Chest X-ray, AP view. Patient: 38 years old, sex F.
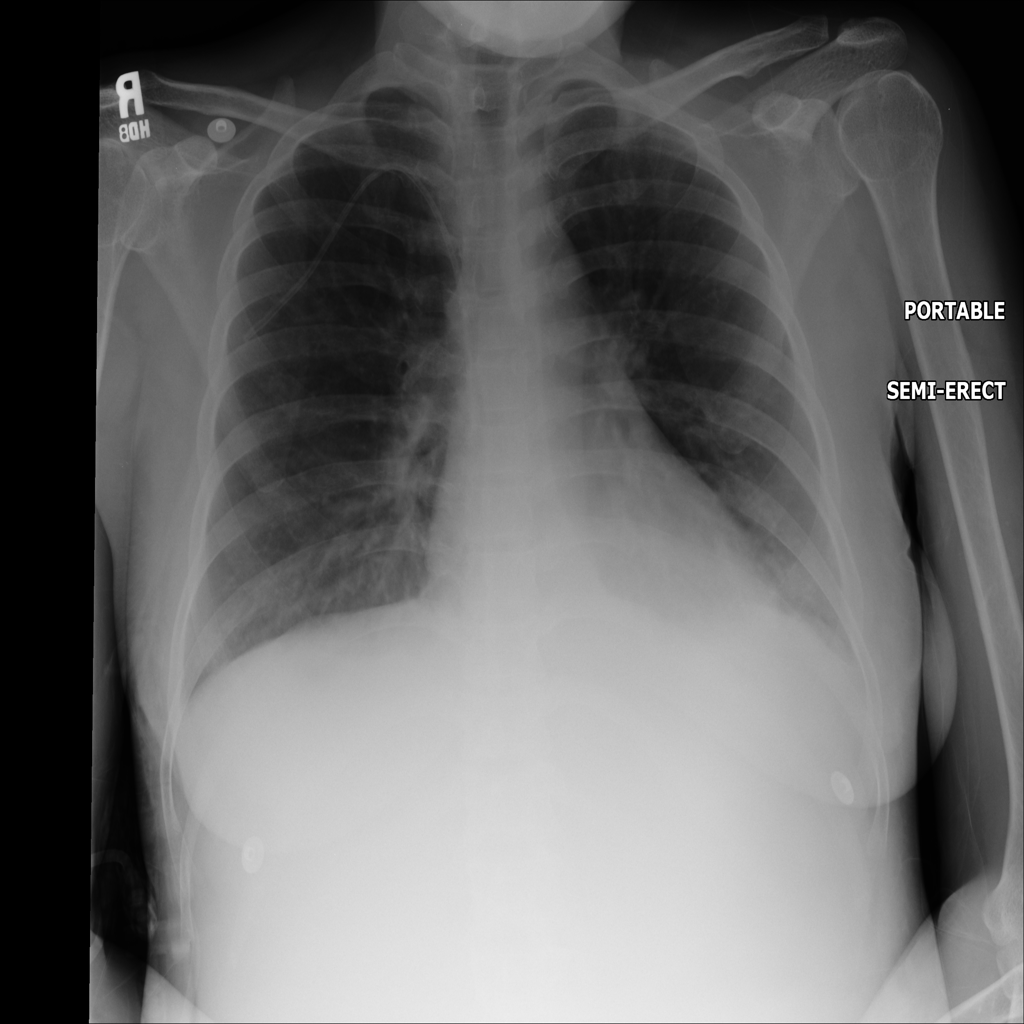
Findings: Effusion